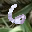
Label: 6